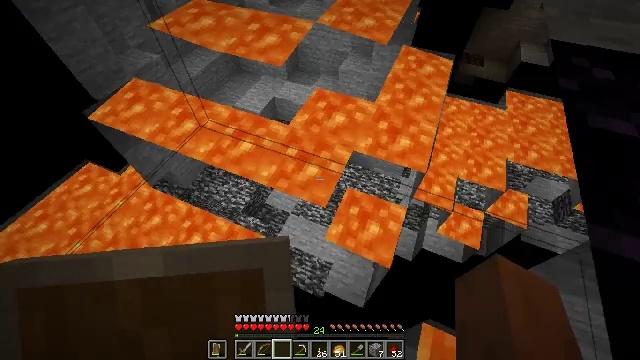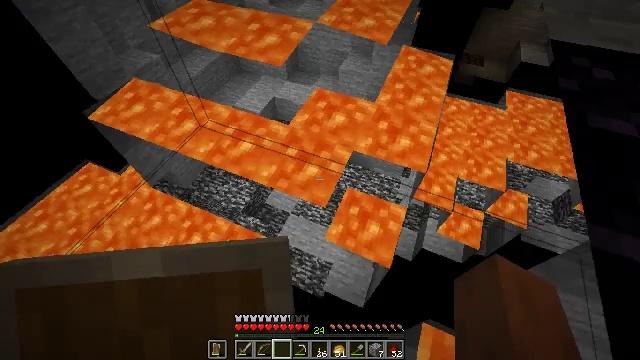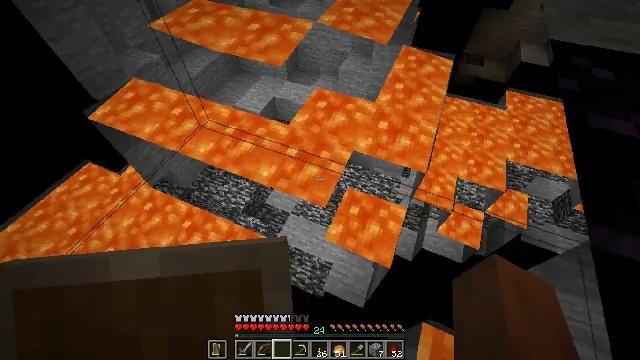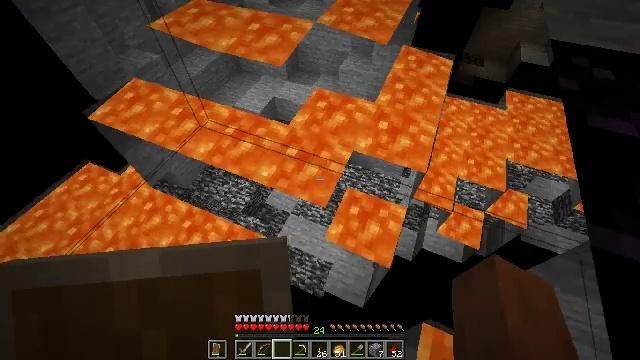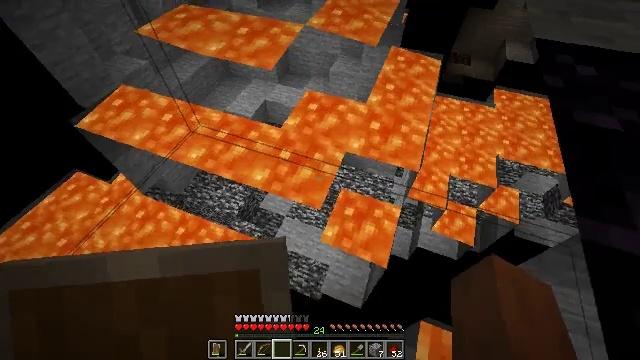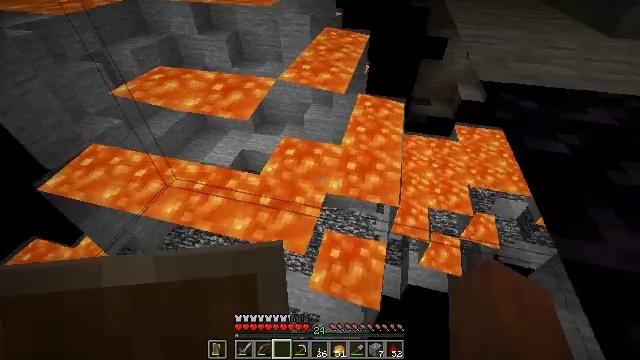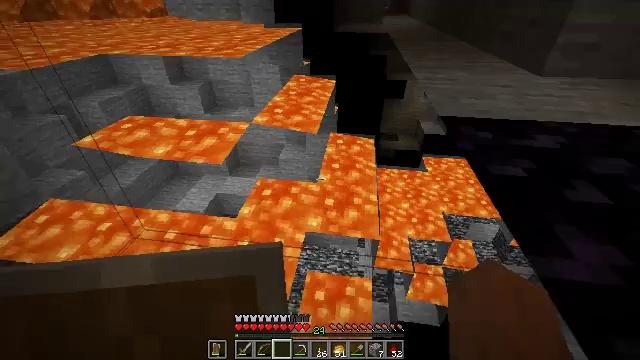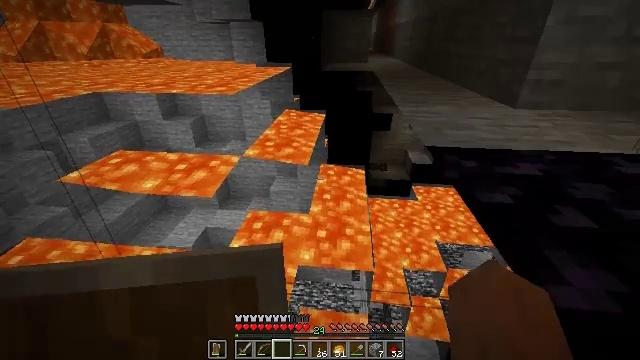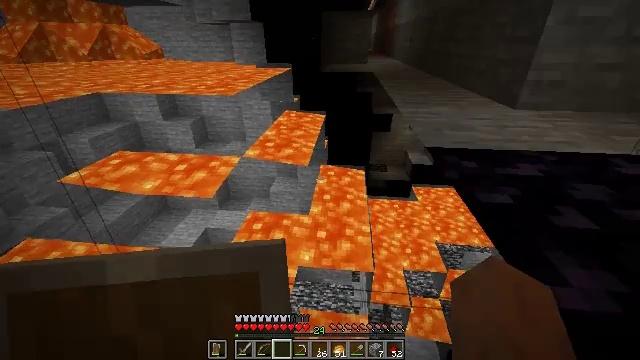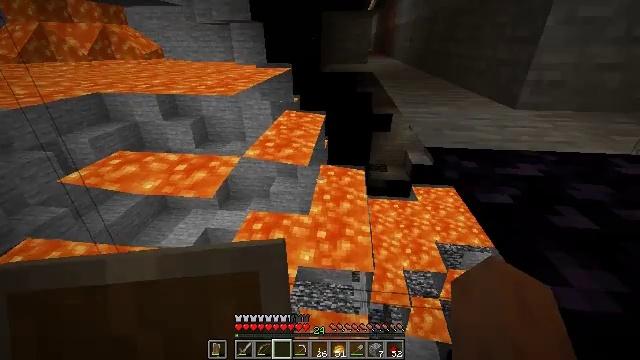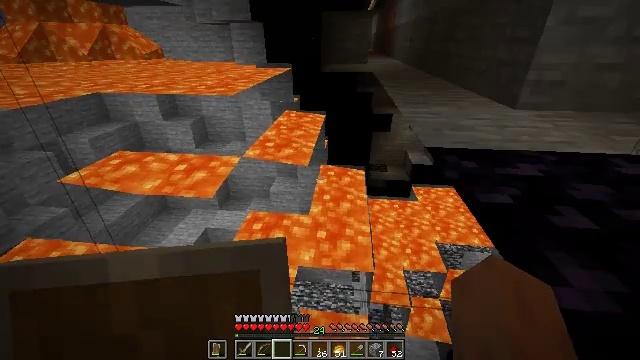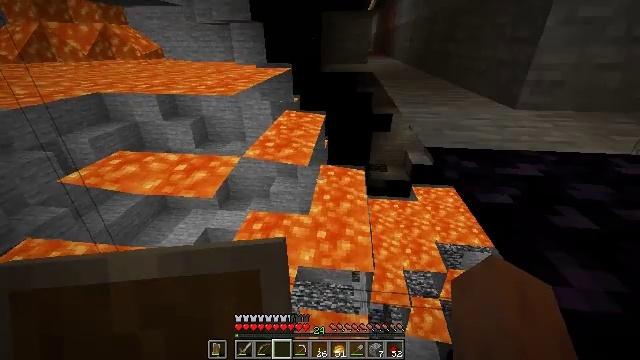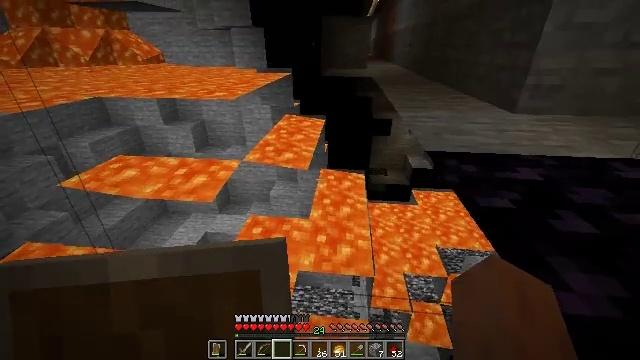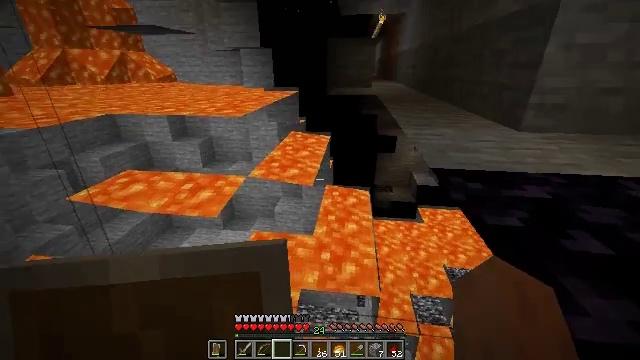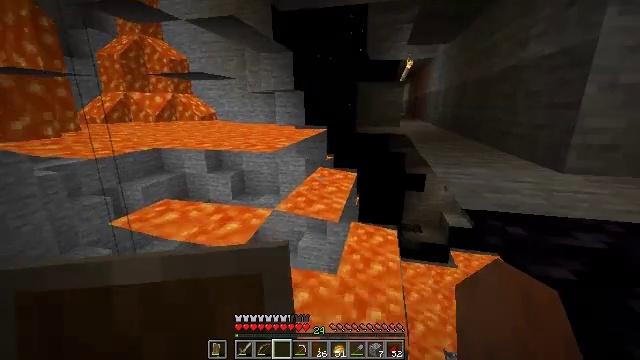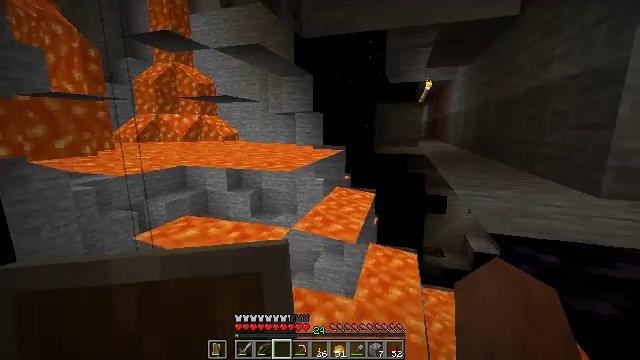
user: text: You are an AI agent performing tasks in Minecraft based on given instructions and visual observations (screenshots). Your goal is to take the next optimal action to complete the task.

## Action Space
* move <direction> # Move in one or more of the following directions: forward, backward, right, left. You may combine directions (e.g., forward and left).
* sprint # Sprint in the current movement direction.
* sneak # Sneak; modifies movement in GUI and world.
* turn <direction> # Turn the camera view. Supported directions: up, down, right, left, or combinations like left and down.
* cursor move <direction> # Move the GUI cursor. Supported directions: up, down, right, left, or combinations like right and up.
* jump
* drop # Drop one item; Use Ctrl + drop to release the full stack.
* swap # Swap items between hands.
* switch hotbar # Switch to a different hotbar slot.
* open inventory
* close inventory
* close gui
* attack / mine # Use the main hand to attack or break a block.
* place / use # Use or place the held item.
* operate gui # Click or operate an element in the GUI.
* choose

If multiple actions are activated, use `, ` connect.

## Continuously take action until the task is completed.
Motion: motion action
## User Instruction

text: Detach the piston head.
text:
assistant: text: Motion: no_op
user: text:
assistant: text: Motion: no_op
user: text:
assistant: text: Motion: no_op
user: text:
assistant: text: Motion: turn right
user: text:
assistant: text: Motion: turn right and up
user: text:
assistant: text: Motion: turn right and up
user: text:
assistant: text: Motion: turn right and up
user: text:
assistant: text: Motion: no_op
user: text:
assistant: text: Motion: no_op
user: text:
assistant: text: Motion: no_op
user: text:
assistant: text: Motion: no_op
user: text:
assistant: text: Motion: no_op
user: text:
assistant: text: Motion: turn left and up
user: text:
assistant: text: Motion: turn left and up
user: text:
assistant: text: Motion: turn left and up
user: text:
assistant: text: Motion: no_op
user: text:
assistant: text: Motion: turn left
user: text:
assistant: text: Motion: turn left and up
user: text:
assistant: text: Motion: turn left
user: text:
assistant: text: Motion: turn left and up
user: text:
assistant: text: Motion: turn left and up
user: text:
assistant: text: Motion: turn left and up
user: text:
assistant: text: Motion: turn left and up
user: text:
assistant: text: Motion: no_op
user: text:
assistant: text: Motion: no_op
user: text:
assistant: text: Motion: no_op
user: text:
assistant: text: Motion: no_op
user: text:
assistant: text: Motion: no_op
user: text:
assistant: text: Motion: no_op
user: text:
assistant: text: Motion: turn down